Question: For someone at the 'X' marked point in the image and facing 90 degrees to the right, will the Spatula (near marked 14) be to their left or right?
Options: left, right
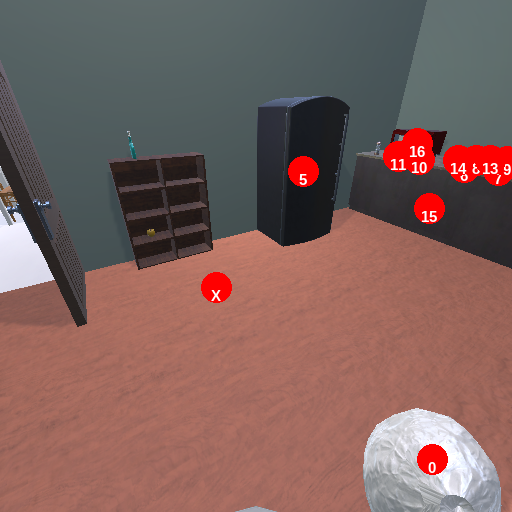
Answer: left